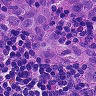
Metastatic tissue present: yes